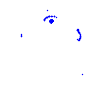
Particle: pion